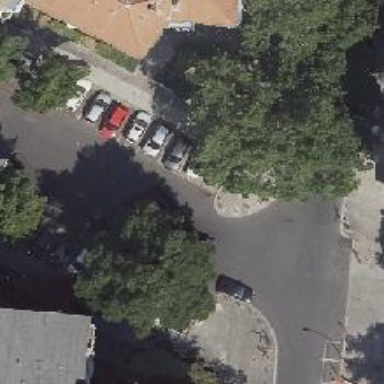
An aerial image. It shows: Residential road with asphalt surface. There are separate sidewalks and perpendicular on-street parking lanes on both sides.